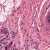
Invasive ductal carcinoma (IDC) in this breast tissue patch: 0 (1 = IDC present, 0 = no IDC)